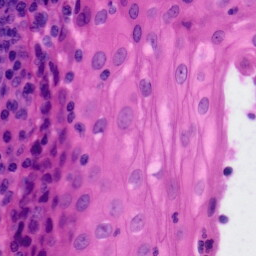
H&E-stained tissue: Tonsil